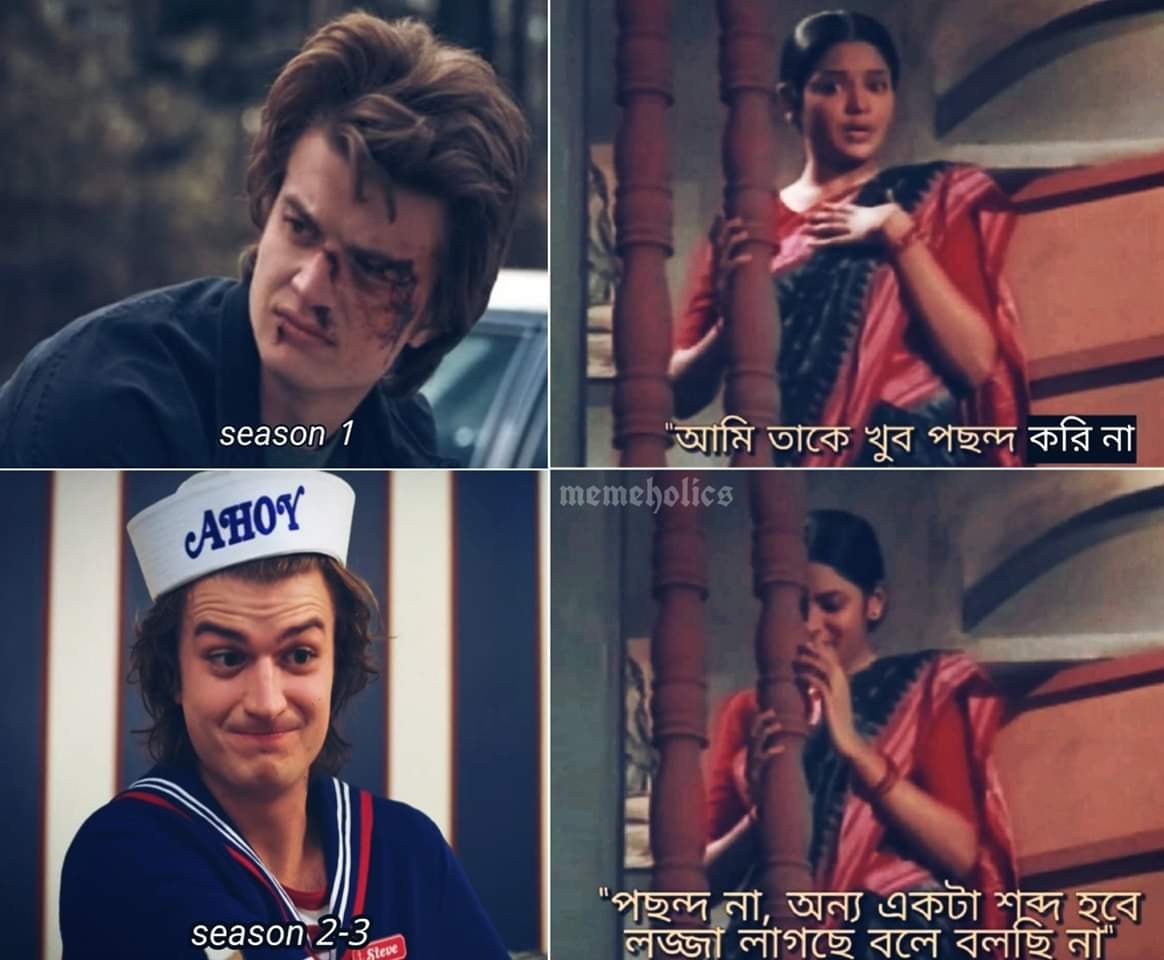
Text: season 1  আমি তোমাকে খুব পছন্দ করি  না   season 2-3 "পছন্দ না , অন্য একটা শব্দ হবে লজ্জা লাগছে বলে বলছি না"
Label: Hate
Hate category: Personal Offence
Targeted group: Individual